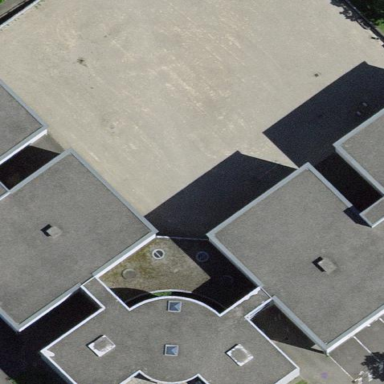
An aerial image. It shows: School building.